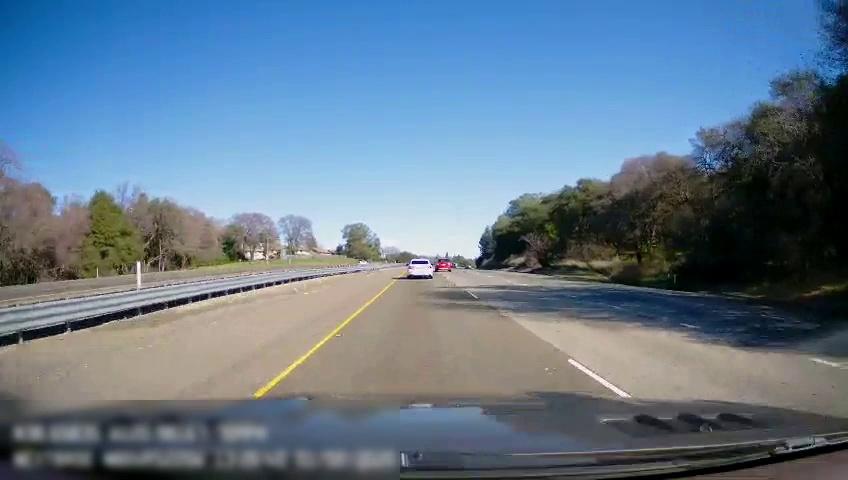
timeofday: Day
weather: Sunny
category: Drivable Space
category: Drivable Space
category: Vehicles | Car
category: Vehicles | Car
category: Lanes | Current Lane
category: Lanes | Current Lane
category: Lanes | Alternate Lane